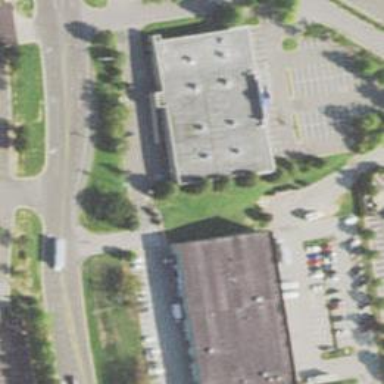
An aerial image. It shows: Retail building.